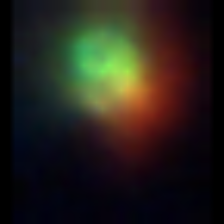
Taxon: NanoPlankton
Group: Other